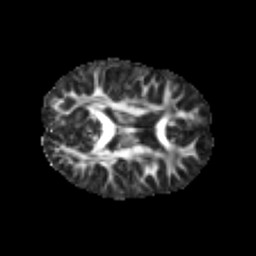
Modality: FA
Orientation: axial
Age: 6
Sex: male
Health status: healthy